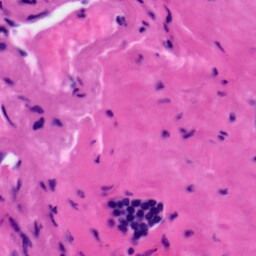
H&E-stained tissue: Tonsil